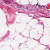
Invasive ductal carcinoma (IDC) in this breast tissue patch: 0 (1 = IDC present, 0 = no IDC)